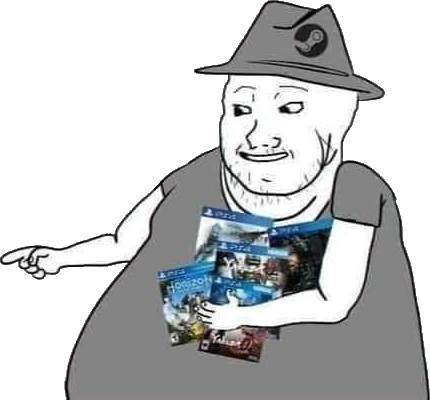
Label: 5_Blobjak